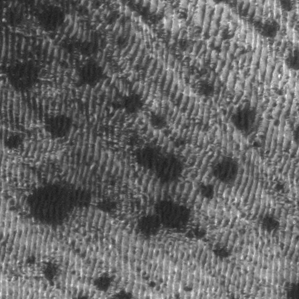
Label: frost